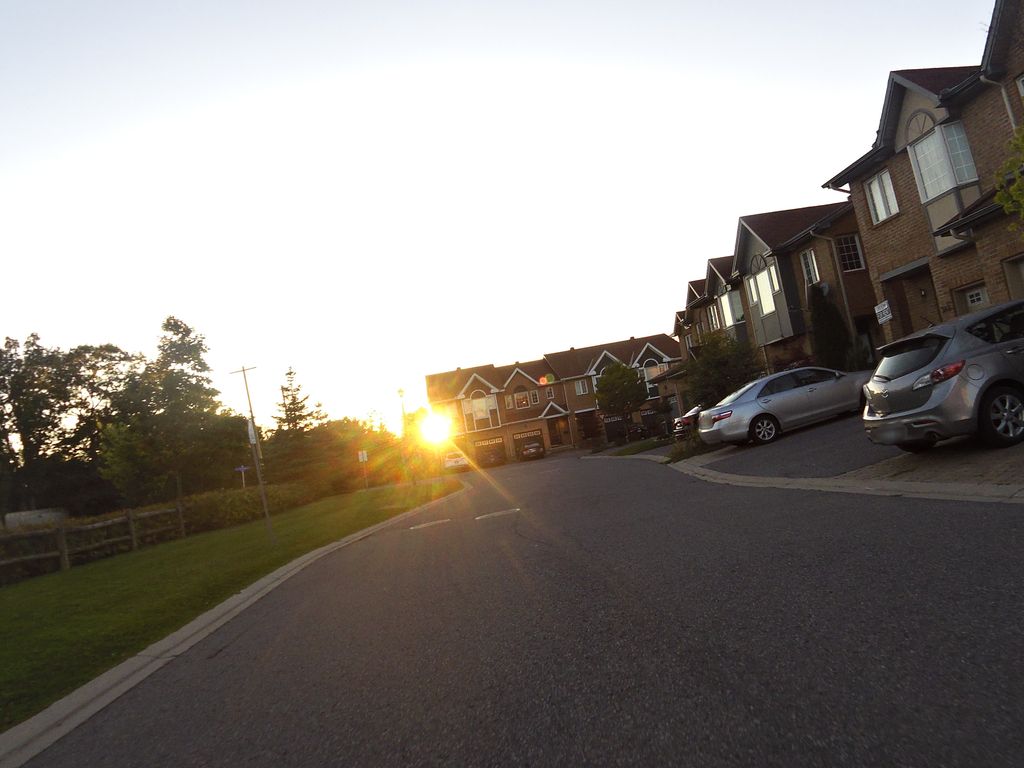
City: ottawa-gatineau